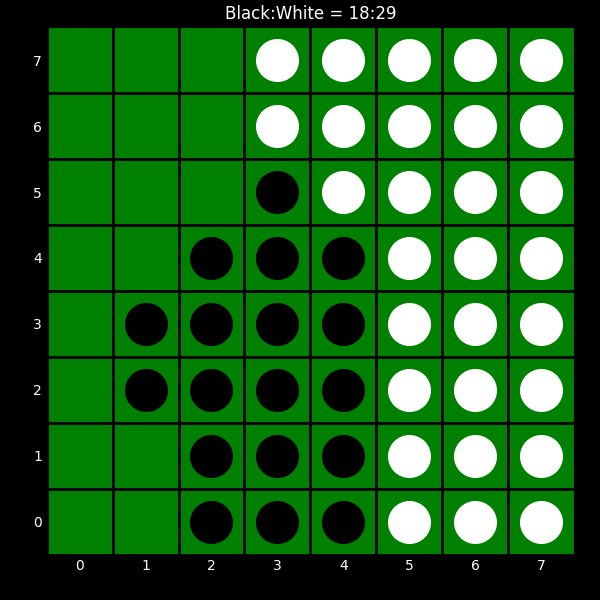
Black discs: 18
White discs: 29